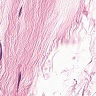
Metastatic tissue present: no